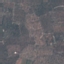
Land use / land cover class: PermanentCrop